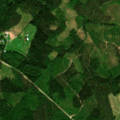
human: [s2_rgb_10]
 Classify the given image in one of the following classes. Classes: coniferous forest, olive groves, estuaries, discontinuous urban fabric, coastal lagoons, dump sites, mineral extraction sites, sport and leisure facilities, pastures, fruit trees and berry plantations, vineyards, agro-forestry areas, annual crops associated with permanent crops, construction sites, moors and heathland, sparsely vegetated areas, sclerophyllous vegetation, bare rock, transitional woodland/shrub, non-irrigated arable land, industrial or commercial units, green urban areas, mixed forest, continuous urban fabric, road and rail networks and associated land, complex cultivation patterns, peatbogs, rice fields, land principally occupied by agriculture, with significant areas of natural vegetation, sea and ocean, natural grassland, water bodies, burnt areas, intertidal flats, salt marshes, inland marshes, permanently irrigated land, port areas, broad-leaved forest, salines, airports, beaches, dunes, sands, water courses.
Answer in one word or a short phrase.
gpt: non-irrigated arable land, broad-leaved forest, mixed forest, transitional woodland/shrub